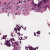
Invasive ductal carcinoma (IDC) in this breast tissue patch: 1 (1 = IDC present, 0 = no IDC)